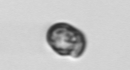
Label: Dinophyceae